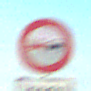
Verkehrszeichen: Ueberholverbot
Zusatzzeichen unten: LaengeEinerStrecke3
Umgebung: Outdoor, RoadRail
Tageszeit: SunriseSunset
Wetter: PartlyCloudy
Licht: Natural
Jahreszeit: NotSpecified
Kontrast: HighContrast